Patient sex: M
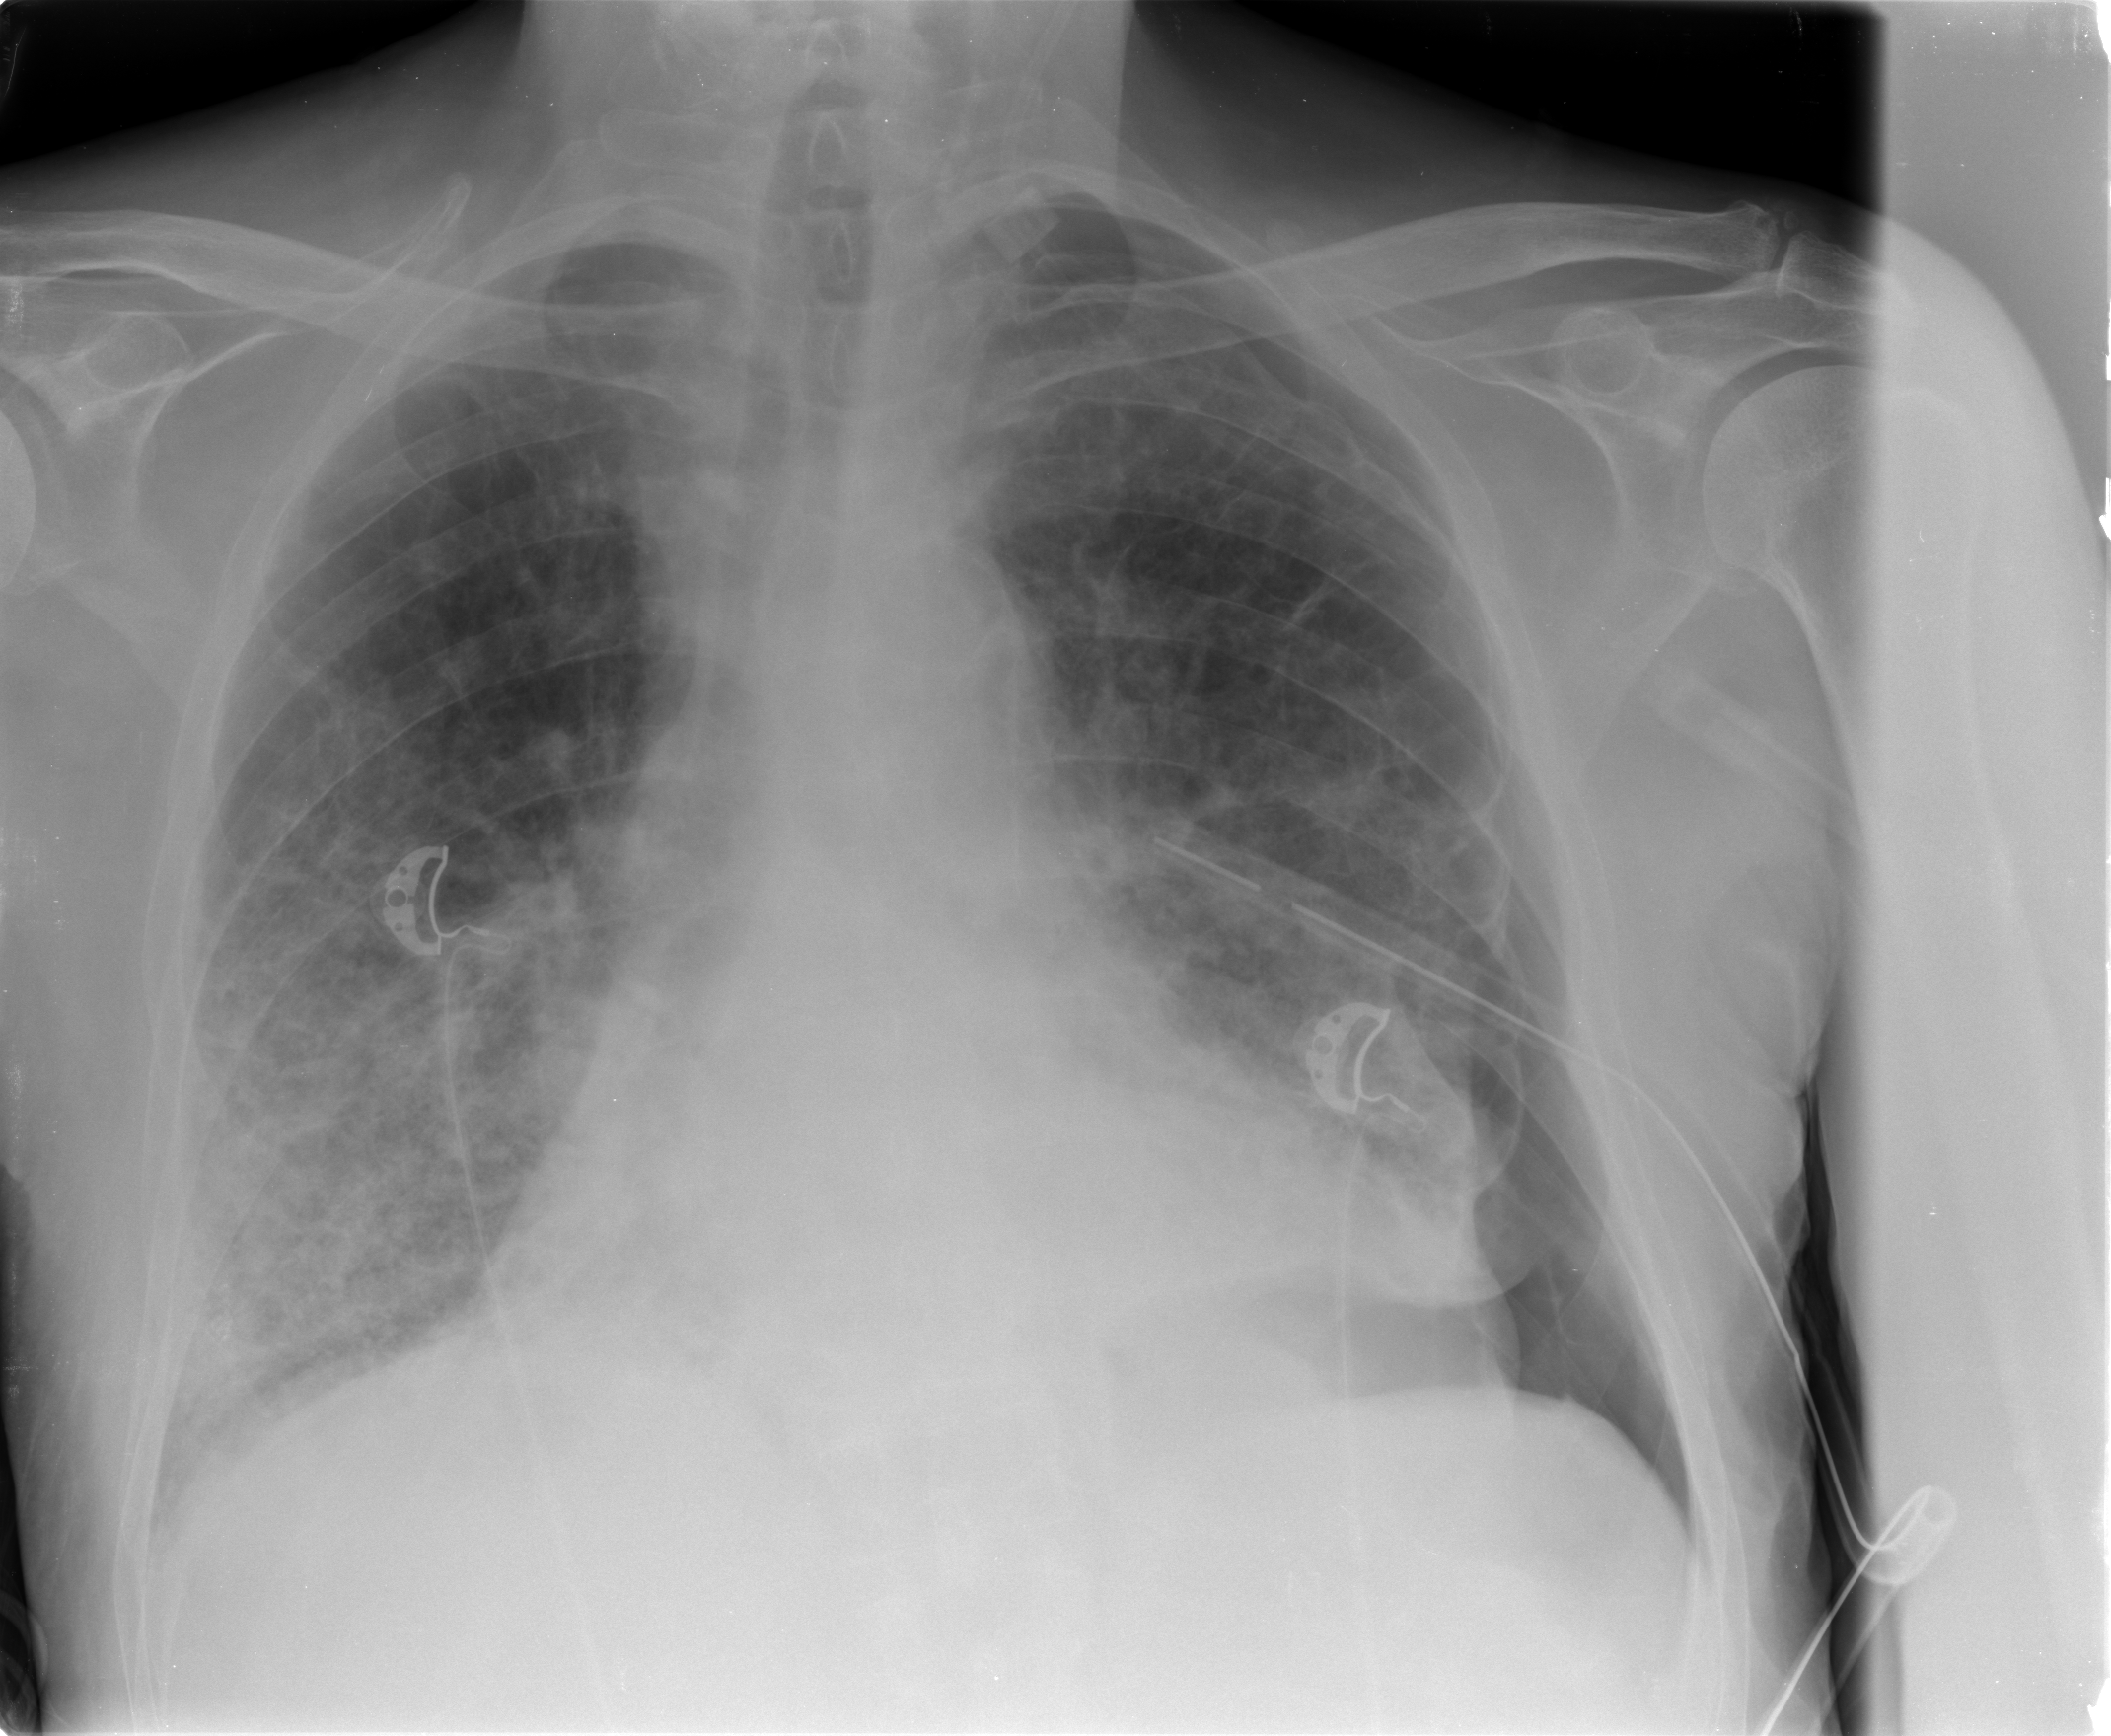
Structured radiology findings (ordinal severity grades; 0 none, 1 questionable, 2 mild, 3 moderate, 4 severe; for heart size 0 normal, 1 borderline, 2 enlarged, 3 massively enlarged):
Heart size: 2
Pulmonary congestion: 2
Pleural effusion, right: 0
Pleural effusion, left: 0
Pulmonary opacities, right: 3
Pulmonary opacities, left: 2
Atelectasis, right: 2
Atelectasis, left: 3